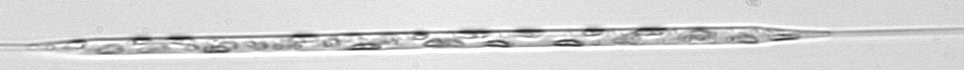
Label: Rhizosolenia